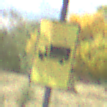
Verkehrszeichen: KFZZulaessigeGesamtmasse3Komma5TOhnePfeilsymbol
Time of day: Midday
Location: Outdoor (Nature)
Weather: PartlyCloudy
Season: Autumn
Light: Natural